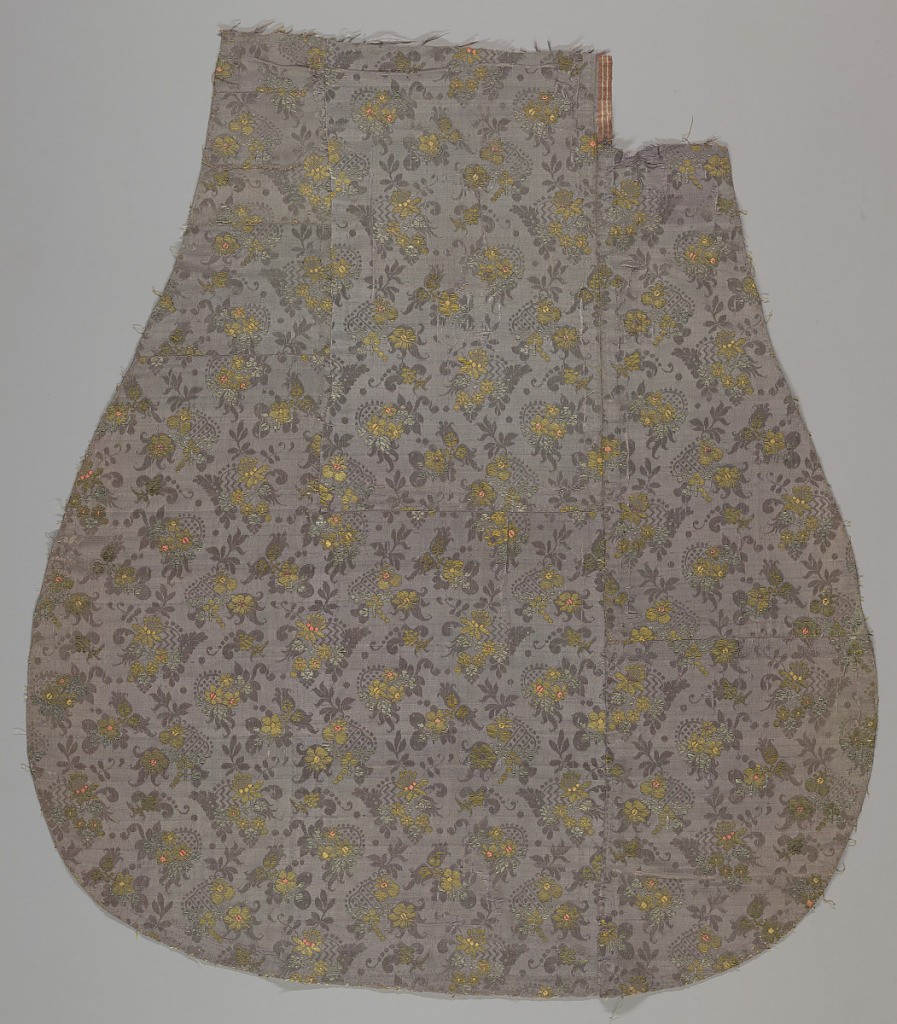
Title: Fragment
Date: late 17th century
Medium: silk, metal thread Technique: foundation fabric patterned by the contrast of 8-harness satin and warp faced plain weave – or damassé – and brocaded extra wefts bound by the foundation warp
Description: Gray-violet damassé with small "bizarre" floral clusters embellished with gold blossoms with orange and yellow accents and silver leaves.